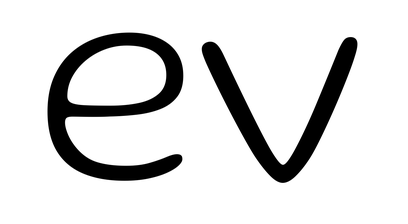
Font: Gluten_ExtraLight